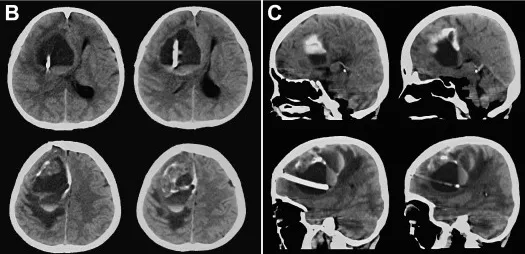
Cranial CT and MRI images before tumor resection. (B, C). Axial and sagittal cranial CT images showed that the drainage tube was in the cyst, avoiding the solid component of the tumor after right frontal sac puncture.
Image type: radiology (ct)